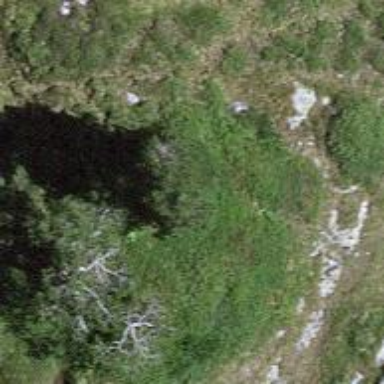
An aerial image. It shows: Beautiful tree in nature.